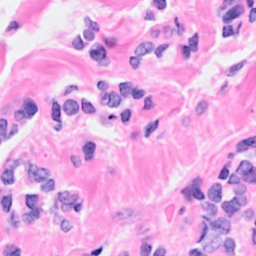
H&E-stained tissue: Breast